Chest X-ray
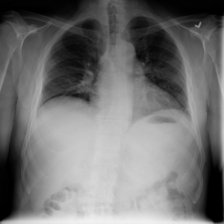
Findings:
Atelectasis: positive
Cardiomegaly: negative
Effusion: negative
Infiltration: negative
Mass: negative
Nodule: negative
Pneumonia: negative
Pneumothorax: negative
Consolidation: negative
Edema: negative
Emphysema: negative
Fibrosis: negative
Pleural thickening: negative
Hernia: negative